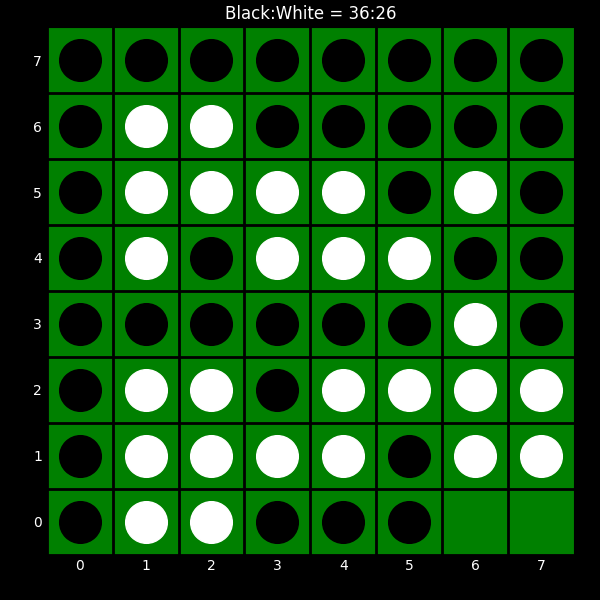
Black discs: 36
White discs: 26